Question: I have an array like this:
'''
["one", "foo", "two", "baz", "two", "one", "three", "lulz", "wtf", "three"]
1 2 2 1 3 3
'''
Each string is a key to access an object literal. What I want to do is prepend the full path to children keys delimited by main keys in this case 'one', 'two', and 'three'. This is the expected result:
'''
[
'one', 'one.foo', 'one.two', 'one.two.baz', 'one.two', 'one',
'three', 'three.lulz', 'three.wtf', 'three'
]
'''
I've been trying for past few hours with loops and extracting the duplicated items first and then trying to slice the array by a given start and end points. Then I tried with regex, just to see if it was possible but JS doesn't handle recursion in regular expressions, and it got very complicated and probably unnecesary. I'm at that point where I got frustrated and nothing is working. I've no clue where to go now. I'm stuck.
I've been trying the above for a while because it seemed simpler but ideally all I want to extract is the chain of keys without the closing "tags".
'''
[
'one', 'one.foo', 'one.two', 'one.two.baz',
'three', 'three.lulz', 'three.wtf'
]
'''

Can somebody enlighten me here?
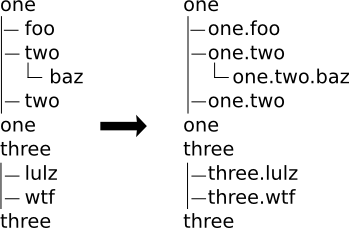
Answer: Without recursion you can solve it like this; it keeps a common prefix and at every iteration it scans both left and right to find an identical item.
If there's an identical item to the left, reduce the prefix (before emit); if there's an item to the right, increase the prefix (after emit).
'''
var a = ["one", "foo", "two", "baz", "two", "one", "three", "lulz", "wtf", "three"];
var prefix = '',
keys = [];
for (var i = 0, len = a.length; i < len; ++i) {
var left = a.indexOf(a[i]),
right = a.indexOf(a[i], i + 1);
if (left >= 0 && left < i) {
prefix = prefix.substr(0, prefix.lastIndexOf(a[i]));
}
keys.push(prefix + a[i]);
if (right !== -1) {
prefix = prefix + a[i] + '.';
}
}
console.log(keys);
'''
<URL>